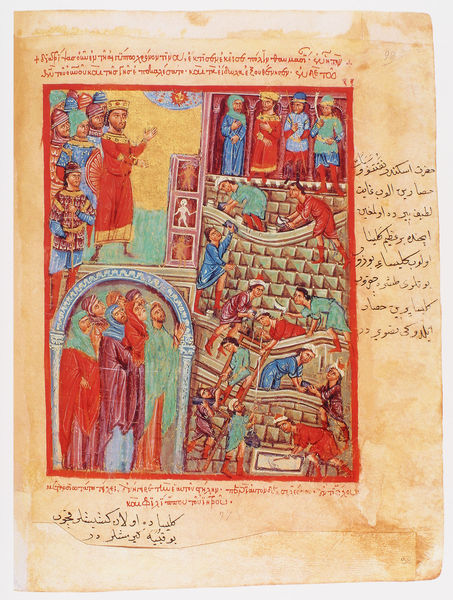
Titel: Der griechische Alexanderroman
Institution: Venedig, Hellenic Institute Codex Gr. 5
Schlagwörter: blau, kampf, stadt, rot, malerei, rahmen, sonne, gold, krone, turm, schrift, papier, bogen, mauer, arbeiter, leiter, könig, soldaten, schriftzeichen, tor, buch, orientalisch, illustration, text, ritter, buchseite, arabisch, jesus, heilig, anbetung, miniatur, islam, bau, handschrift, bauen, chronik, leserichtung, synchrondarstellung, bauleute